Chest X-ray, PA view. Patient: 28 years old, sex F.
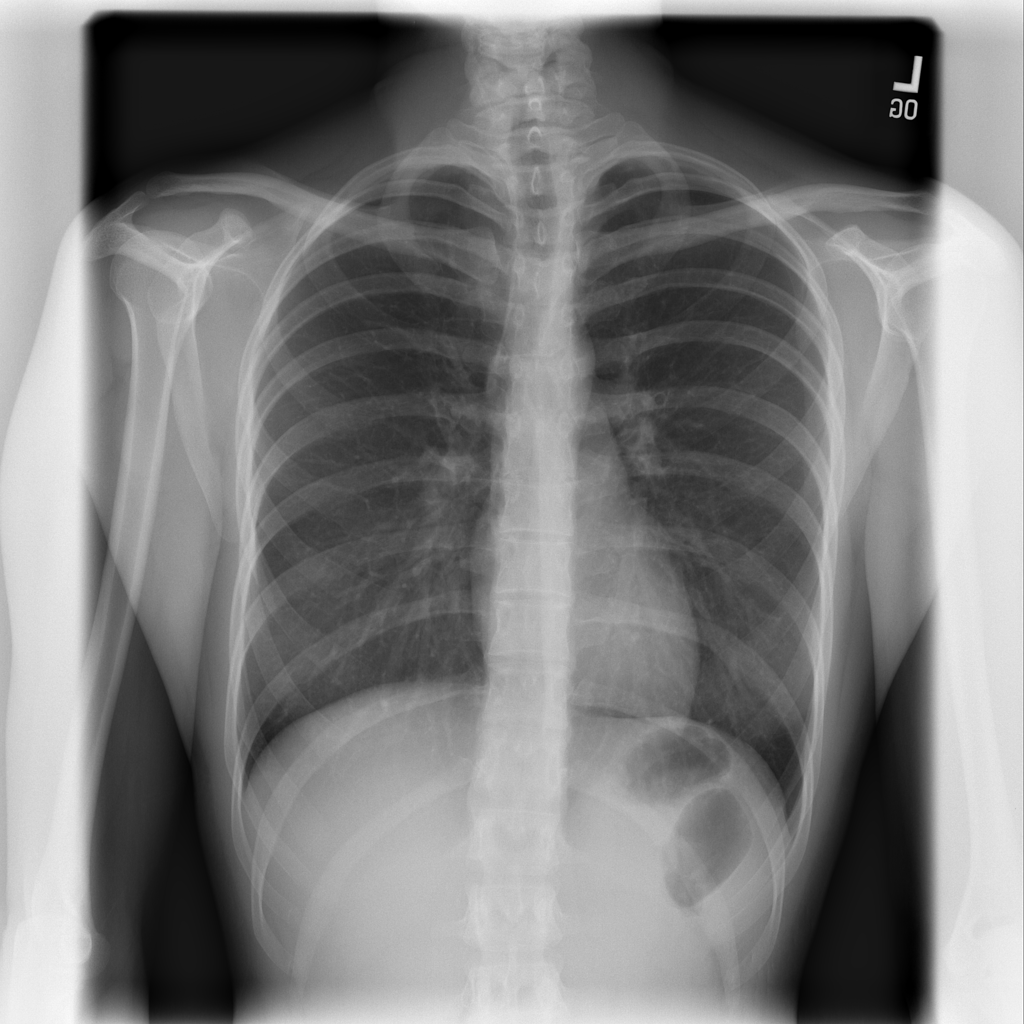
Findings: No Finding